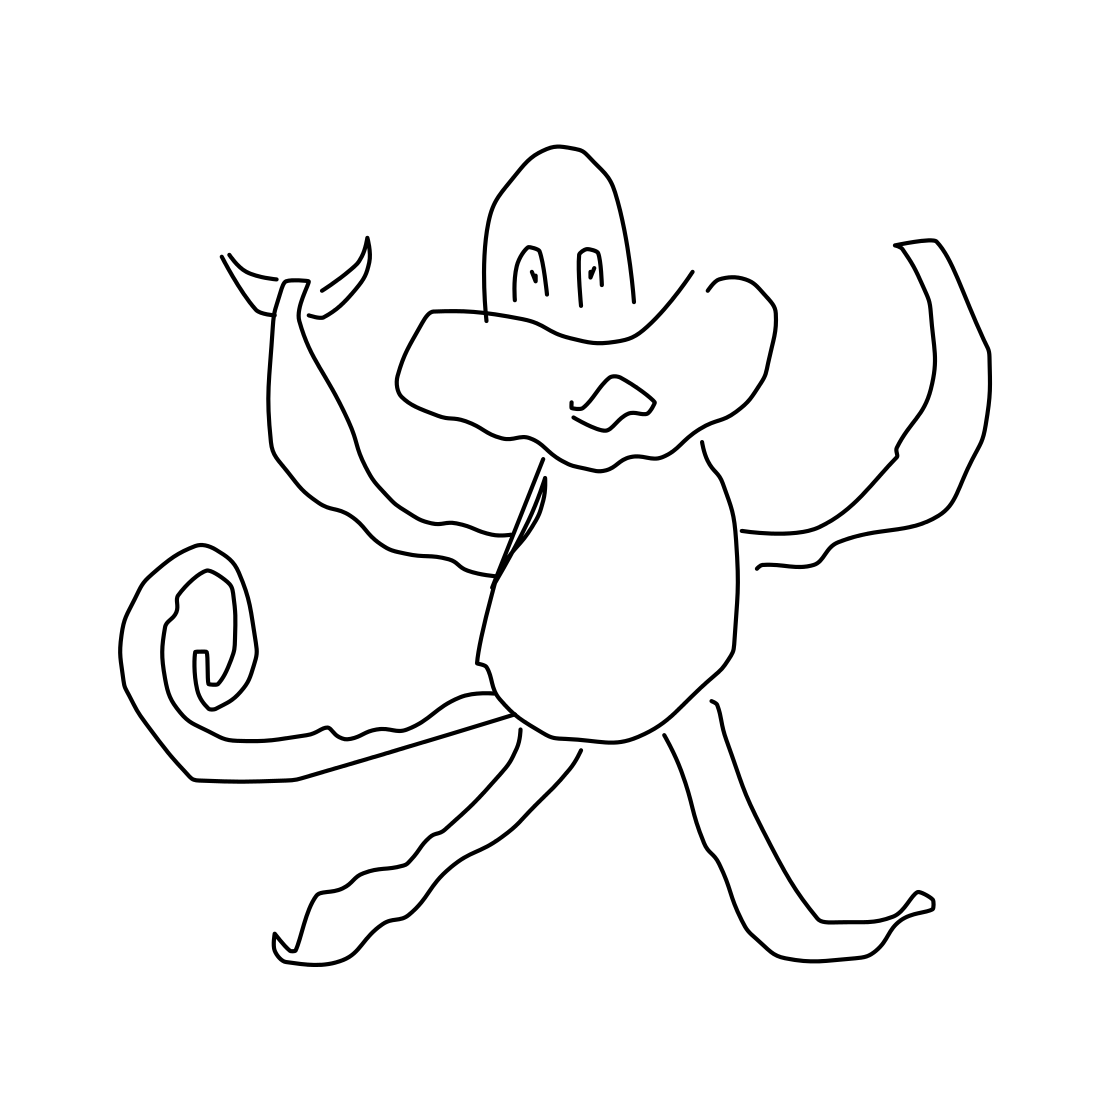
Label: monkey